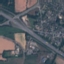
Land use / land cover class: Highway